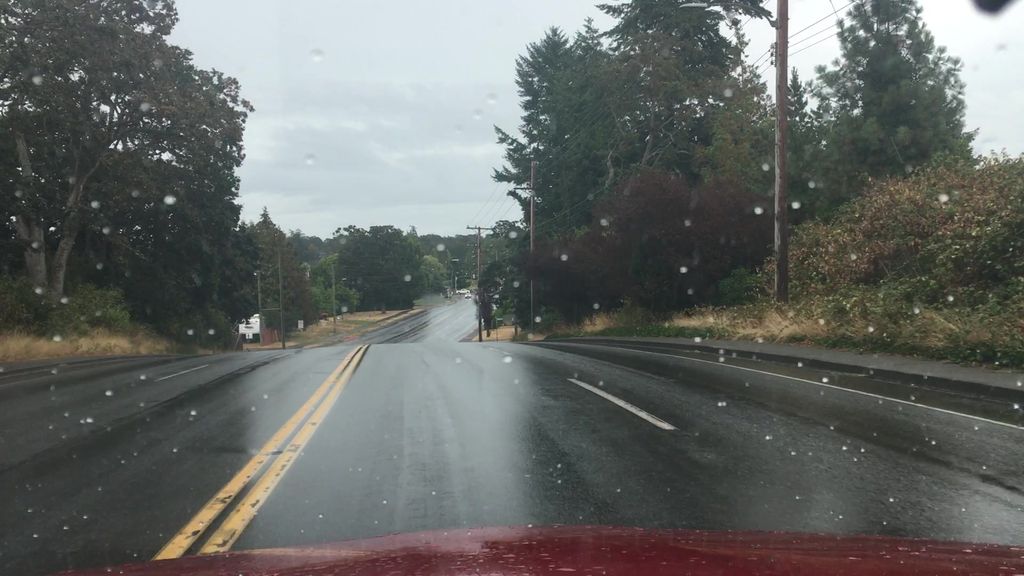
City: victoria